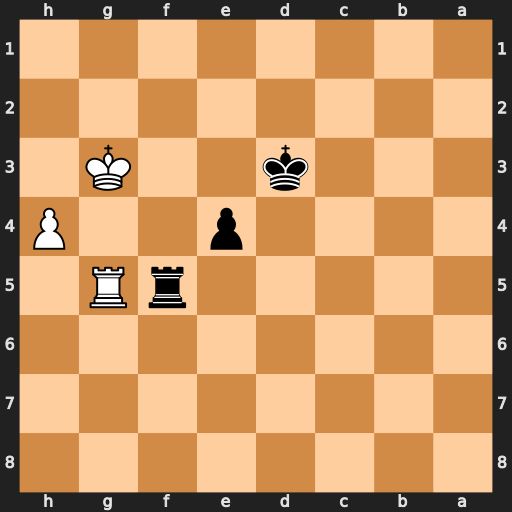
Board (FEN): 8/8/8/5rR1/4p2P/3k2K1/8/8
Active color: b
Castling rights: -
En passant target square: -
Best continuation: Rxg5+ hxg5 e3 g6 e2 Kf2 Kd2 g7 e1=Q+